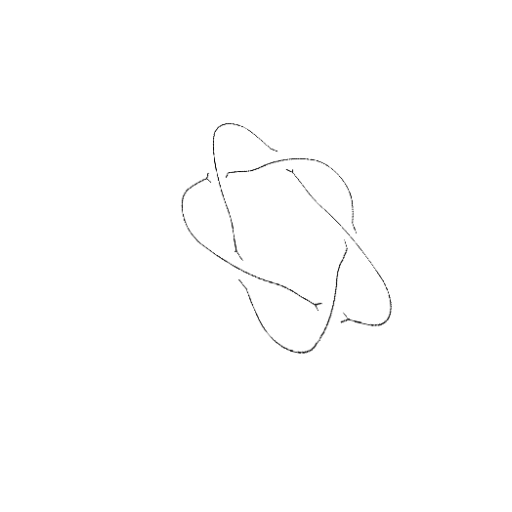
Crossing number: 5